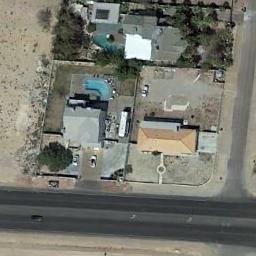
Label: residential